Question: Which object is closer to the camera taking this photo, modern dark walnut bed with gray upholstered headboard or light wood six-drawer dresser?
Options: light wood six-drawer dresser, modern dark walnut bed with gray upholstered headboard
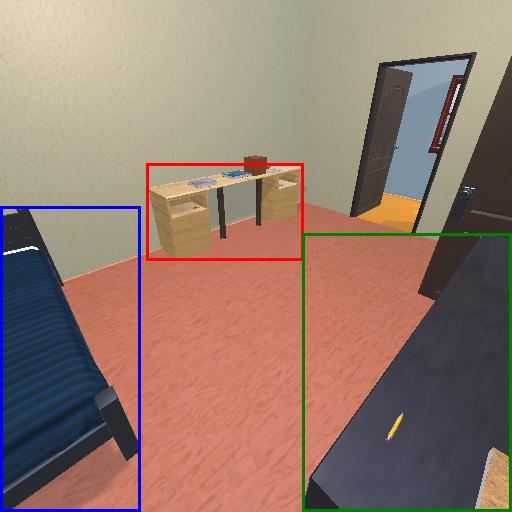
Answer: light wood six-drawer dresser